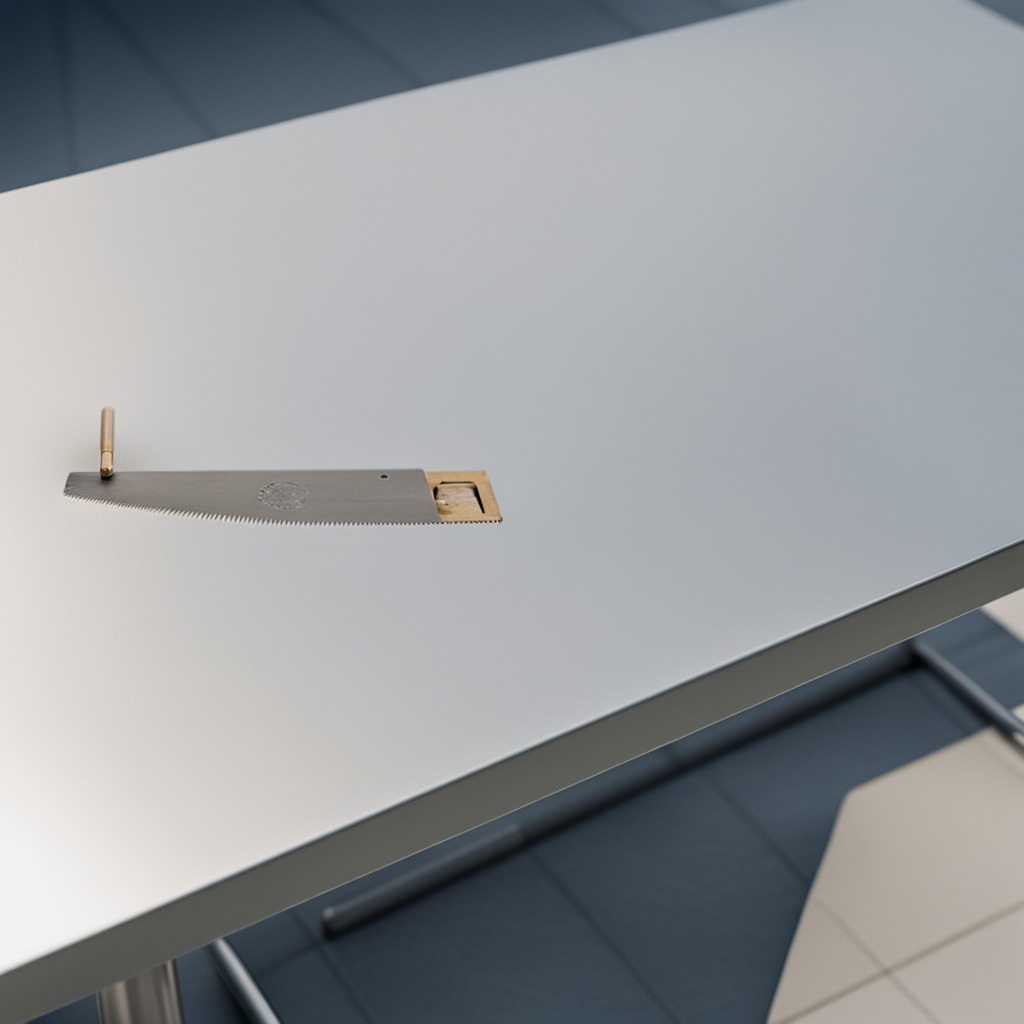
A handheld metal saw is lying on the table.